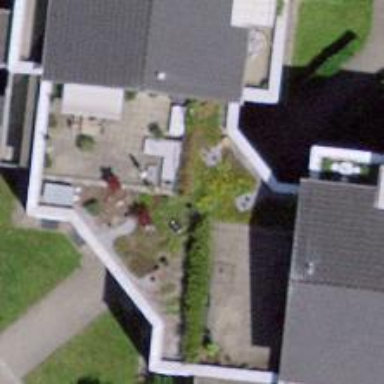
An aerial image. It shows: Kindergarten.